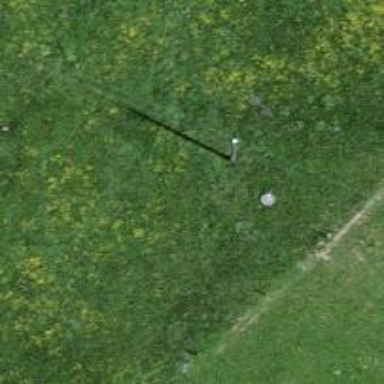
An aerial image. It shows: Power pole.